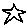
Label: star